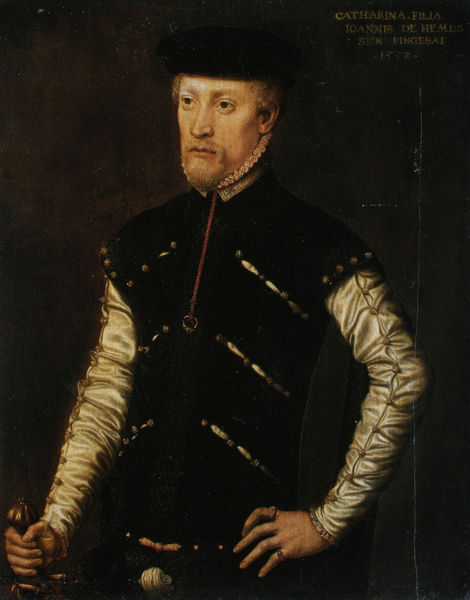
Titel: Porträt eines (unbekannten) Mannes
Künstler: Catharina van Hemessen
Schlagwörter: dunkel, gemälde, hand, kopf, mann, schatten, weiß, ocker, braun, finger, geste, hell, hintergrund, holz, hut, licht, mund, nase, ohr, schmuck, schwarz, stirn, zeichnung, blick, rot, malerei, mode, bart, blond, hemd, jacke, jung, mütze, wand, arm, arme, augen, band, blass, bärtig, falten, gesicht, johannes, kleidung, kragen, samt, stehen, ärmel, bild, bildnis, halskrause, herr, hände, portrait, porträt, bestickt, gewand, gold, haare, pose, stehend, adel, augenbrauen, gotik, kinn, knopf, lippen, renaissance, seide, stock, kopfbedeckung, spanien, schrift, wangen, düster, schwer, kette, könig, tafel, ernst, inschrift, glanz, grimmig, ornamente, verzierung, streifen, kordel, rüschen, knöpfe, kinnbart, oberkörper, weste, ring, halskette, ohrläppchen, griff, rothaarig, stolz, fingerring, ringe, schwert, säbel, text, uniform, soldat, waffe, beschriftung, spazierstock, adeliger, degen, stehkragen, herrscher, tizian, krause, ritter, fürst, tracht, knauf, barett, halbfigurig, wangenknochen, portät, mittelalter, wams, adliger, edelmann, seefahrer, gerafft, verzierungen, tafelbild, szepter, umklammern, katharina, umfasst, bildni, barret, renaicance, schamkapsel, schwertknauf, brt, unfasst, catharina, hand am schertknauf, weiße ärmel, gambeson, catarina, schoppe